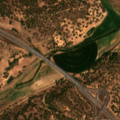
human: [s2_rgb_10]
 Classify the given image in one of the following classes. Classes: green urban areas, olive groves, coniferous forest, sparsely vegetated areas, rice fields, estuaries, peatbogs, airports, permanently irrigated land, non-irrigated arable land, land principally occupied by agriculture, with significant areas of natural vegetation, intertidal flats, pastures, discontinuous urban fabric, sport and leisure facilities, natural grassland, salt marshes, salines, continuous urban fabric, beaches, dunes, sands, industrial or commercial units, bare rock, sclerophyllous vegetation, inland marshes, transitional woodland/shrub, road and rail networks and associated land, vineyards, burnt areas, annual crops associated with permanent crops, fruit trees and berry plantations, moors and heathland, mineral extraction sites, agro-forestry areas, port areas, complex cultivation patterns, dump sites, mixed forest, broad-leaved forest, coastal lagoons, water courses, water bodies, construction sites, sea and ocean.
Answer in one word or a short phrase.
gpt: road and rail networks and associated land, non-irrigated arable land, permanently irrigated land, agro-forestry areas